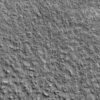
Label: not_dusty